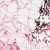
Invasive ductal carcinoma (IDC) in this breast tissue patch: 0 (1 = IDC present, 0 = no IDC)